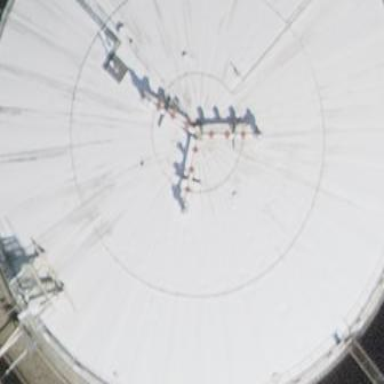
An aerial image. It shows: Storage tank that is man-made.